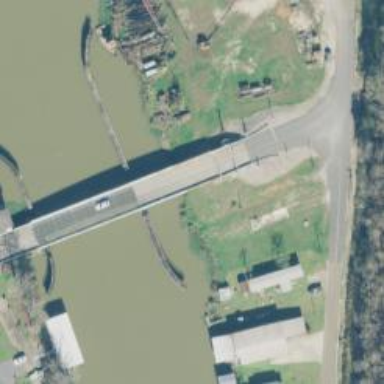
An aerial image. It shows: Tertiary road passing over swing bridge.